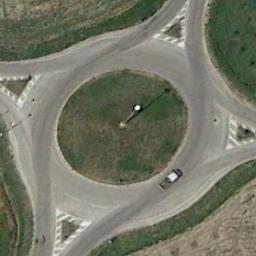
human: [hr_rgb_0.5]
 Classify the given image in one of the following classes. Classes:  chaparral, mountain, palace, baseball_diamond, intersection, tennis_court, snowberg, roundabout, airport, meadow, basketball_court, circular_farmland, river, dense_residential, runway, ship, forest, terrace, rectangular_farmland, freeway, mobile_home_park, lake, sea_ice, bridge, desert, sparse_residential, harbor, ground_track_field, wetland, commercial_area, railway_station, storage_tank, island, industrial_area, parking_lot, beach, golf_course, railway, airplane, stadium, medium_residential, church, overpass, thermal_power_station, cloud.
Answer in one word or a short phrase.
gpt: roundabout